Question: ASEsideNav won't inherit the height of any of it's parents, regardless of the "!important" tag. I just want the side bar to scale with the size of the contain in case the page extends farther than 800px (Which in a LOT of cases, it does). What do?
I've made a fiddle for the code now. First time using Fiddle, hope I did it correctly:
<URL>
Please refer to the image below for everything being said. I've included screenshots, code and page layout within the image. I don't have the power to embed it into this thread and with how large the image is, it wouldn't be a good idea anyway. Moving on ~
<URL>
As you can see on the left, my collapsible navbar wont match the height of it's parent. The only way I was even able to fit the catalog part on the site is by having set a "min-height" to 800px. All I want is for ASEsideNav to match the height of defineMainRow or contentContainer, which are all children of ASEwrapper.
'''
<div class="col-xs-3 sidebar" id="ASEsideNav">
<!-- This is left Vertical Nav bar -->
<div class="navbar navbar-inverse" id="ASEsideNav">
<!-- This is the heading -->
<div id="ASEsideHeader">
<h3 id="ASEheading">Our Products</h3>
</div>
<div class="collapse navbar-collapse" id="ASEsideNav">
<ul class="nav nav-stacked" id="menu-bar"> <!-- Notice the "nav-stacked" class we added here -->
</ul>
<!-- This is the catalogue section -->
<div>
<div id="ASEsideHeader">
<h3 id="ASEheading">Download Catalog</h3>
</div>
<div>
<a href="/ase_site_new/downloads/catalog2009.pdf"><img src="/ase_site_new/images/catalog2009.png" width="228" height="168" alt="Download Catalog" class="center-block"></a>
</div>
</div>
</div> <!-- End of navbar-collapse -->
</div> <!-- End of navbar-inverse -->
</div> <!-- End of row -->
'''
I've tried a myriad of different properties pertaining to height, min-height and display but to no avail. I've even mucked about with it within Firebug and Firefox's native inspector and can't get ASEsideNav to do what I want. None of Auto, inherit, or % work.
I feel like there might be something I'm missing? Or maybe I have the format of something wrong. Though, I'm sort of afraid of changing the format because I'd then have to change a large number of HTML documents. There must be some way to fix this via CSS?
On the left, you can see the screenshot of the site being rendered. On the right you can see the class structure. Below those, you can see references to the HTML and CSS.
'''
<!-- This where the website begins -->
'''
'''
<!-- Applies black container shadow -->
<div id="ASEwrapper">
<!-- This imports the top portion of the website -->
<?php
$path = $_SERVER['DOCUMENT_ROOT'];
$path .= "/ase_site_new/import/import_navtop.html";
include_once($path);
?>
<!-- These are the breadcrumbs that show the page progession -->
<div class="container">
<div class="row">
<div class="col-xs-12" id="ASEbreadcrumbs">
<ol class="breadcrumb">
<li class="active">Home</li>
</ol>
</div>
</div>
</div>
<div class="container" id="contentContainer">
<div class="row" id="defineMainRow">
<!-- This imports the side bar navigation of the website -->
<?php
$path = $_SERVER['DOCUMENT_ROOT'];
$path .= "/ase_site_new/import/import_navside.html";
include_once($path);
?>
'''

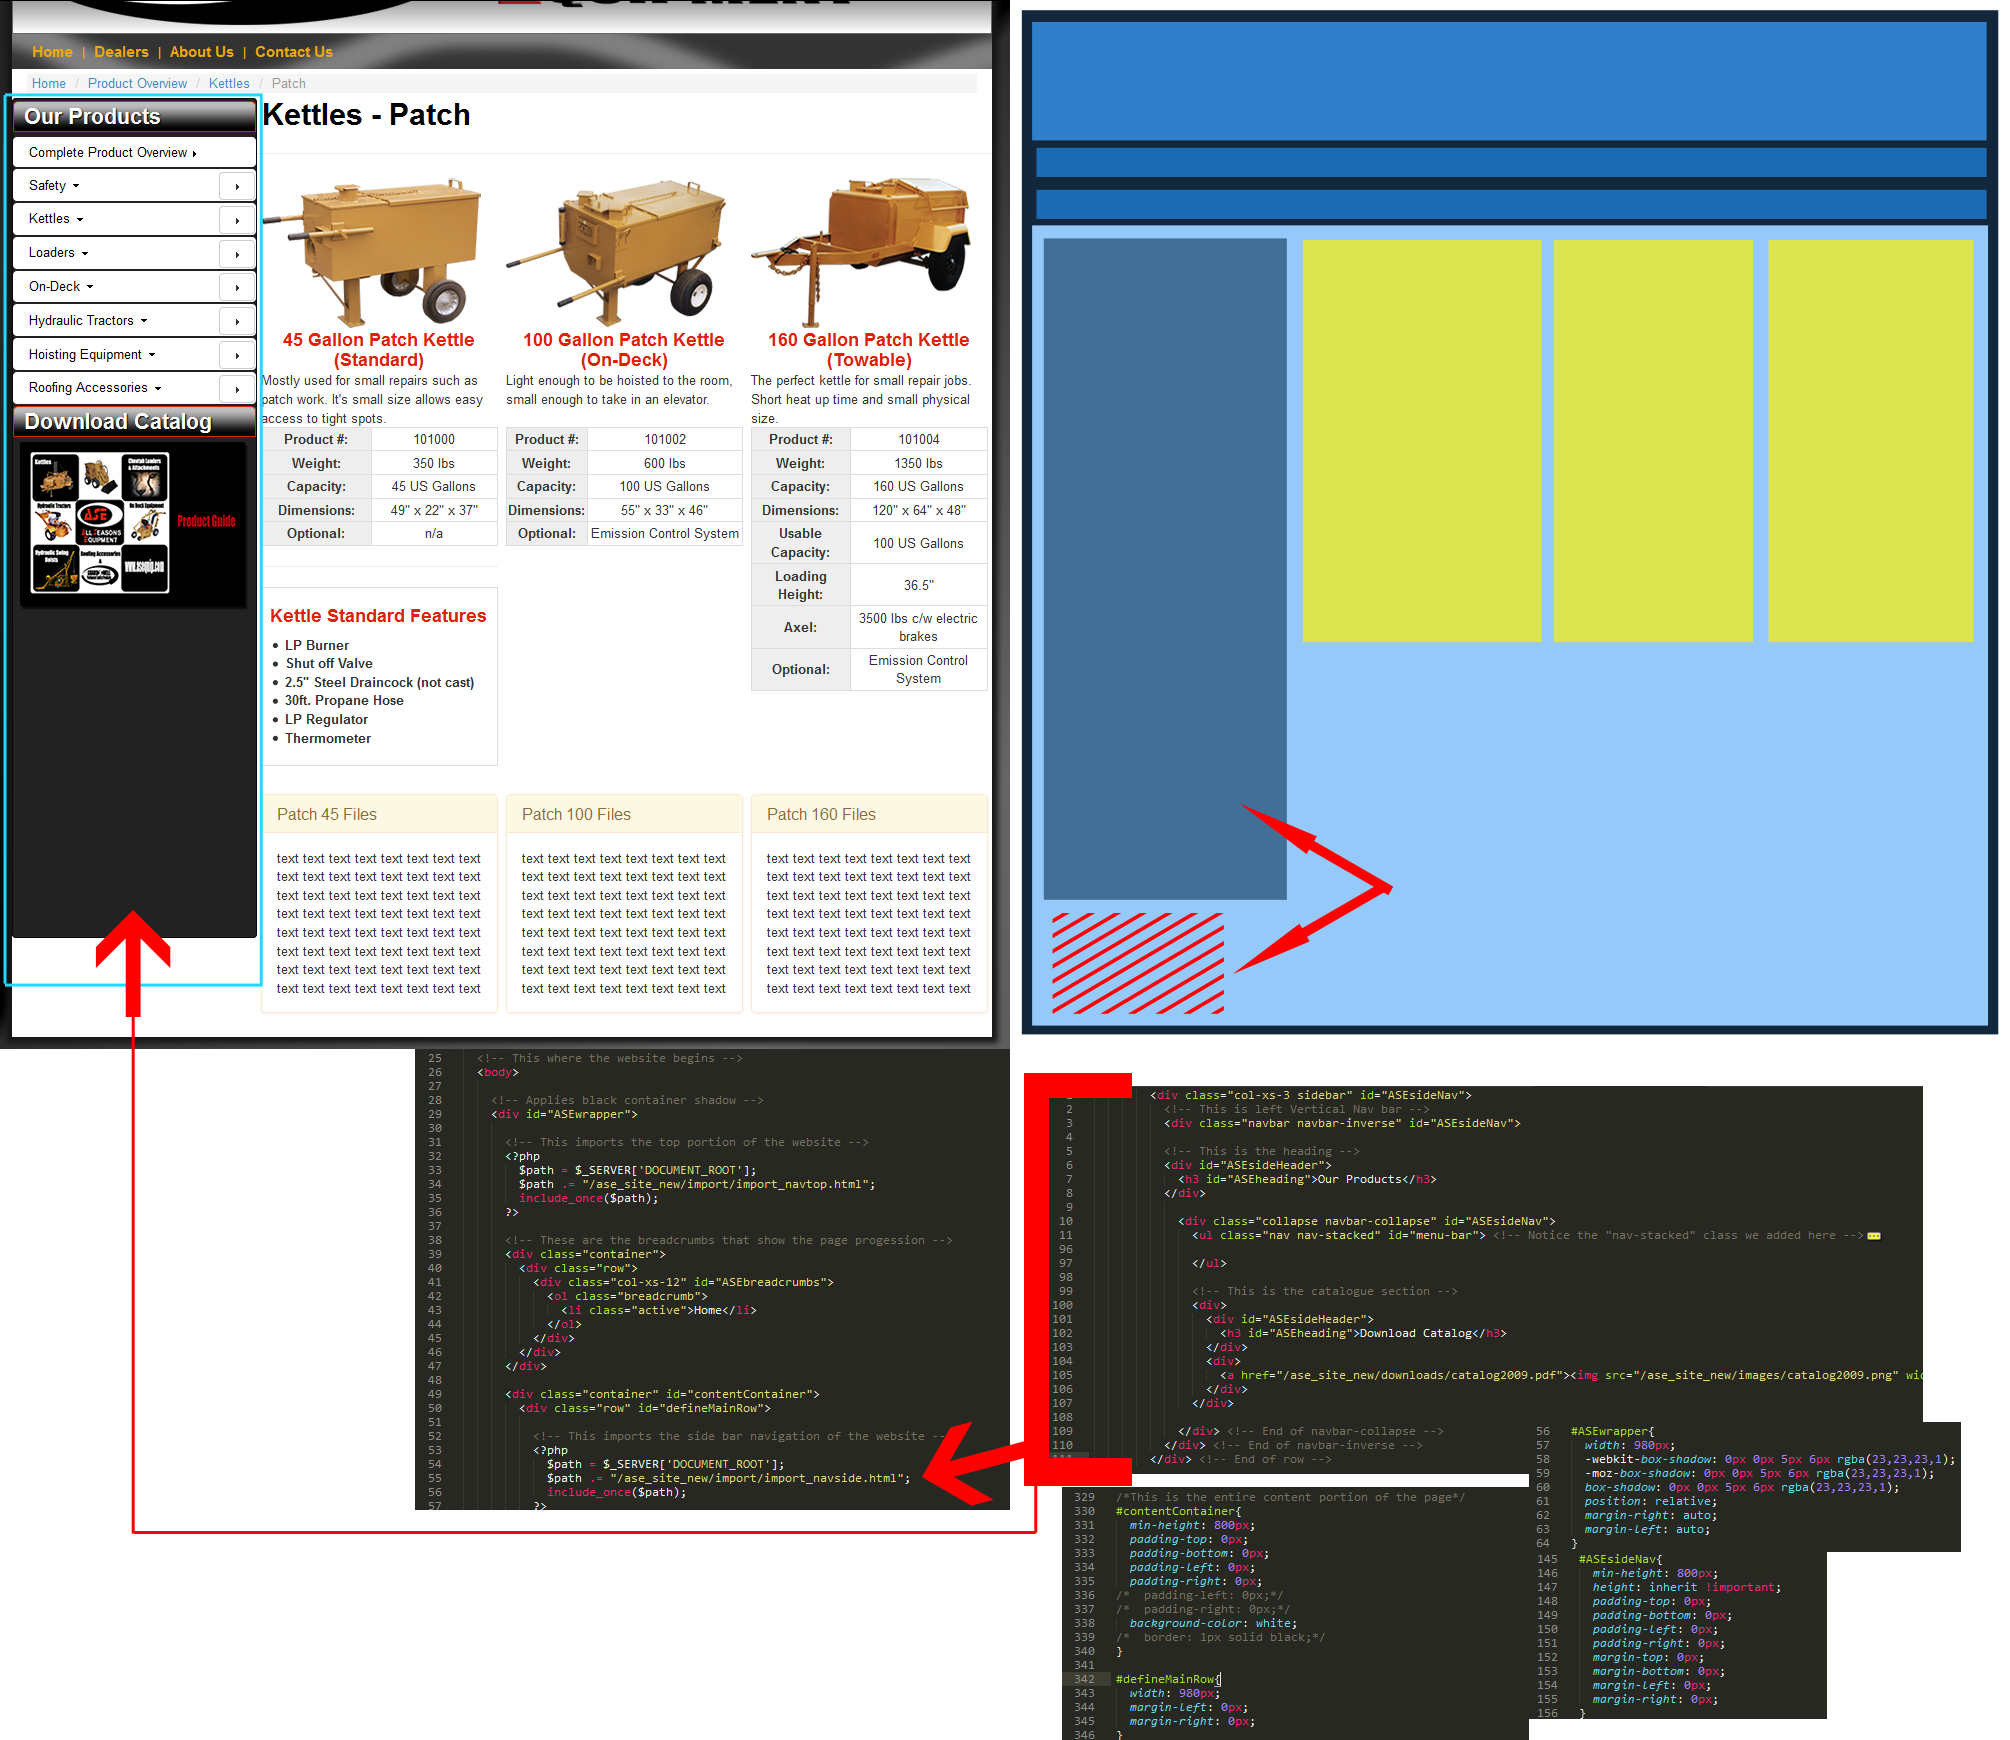
Answer: As I can't test your code, I will make an attempt to solve it theoretically
Your 'ASEsideNav' is inheriting it's height from the parent element 'defineMainRow' which doesn't have a height and so there is nothing to inherit.
Try setting 'defineMainRow''s height to '100%'. You may have to set the height of all elements containing it to '100%' too, until a parent element has an explicit height (eg. '800px'), or you reach the body element.
See this SO for details: <URL>
# EDIT
Problem found: the sidebar is floated to left due to bootstrap's '.sidebar' class. A floated div is taken out of the regular flow of positioned elements and isn't aware of it's parent or sibling elements, thus it can't inherit a parent's height.
Sadly there is no fast and easy solution to this as layout is based on the floated sidebar so
option A: live with the current sidebar
or B: re-design your layout which I see as the best course of action. Remove content and focus on the layout of header, footer, sidebar and content. You will find a lot of tutorials out there to help you, SO is a good place to start:
<URL>